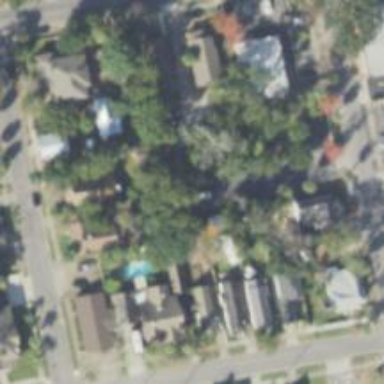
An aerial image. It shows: Residential area composed of single-family homes.